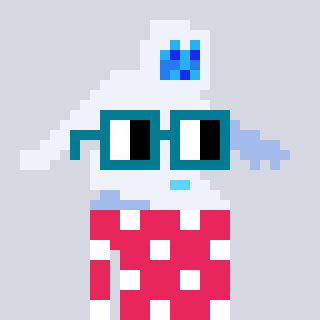
a pixel art character with square dark green glasses, a yeti-shaped head and a redpinkish-colored body on a cool background